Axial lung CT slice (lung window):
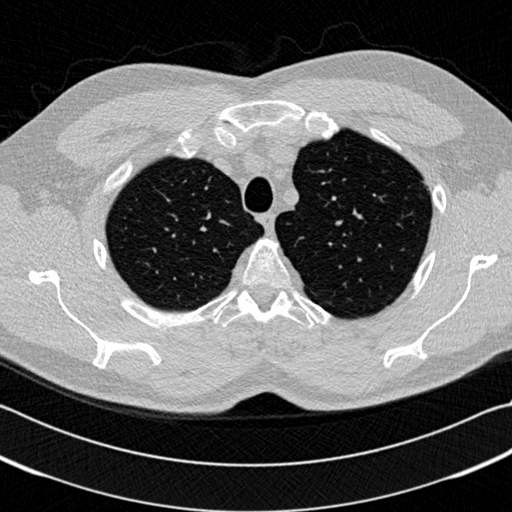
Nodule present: no